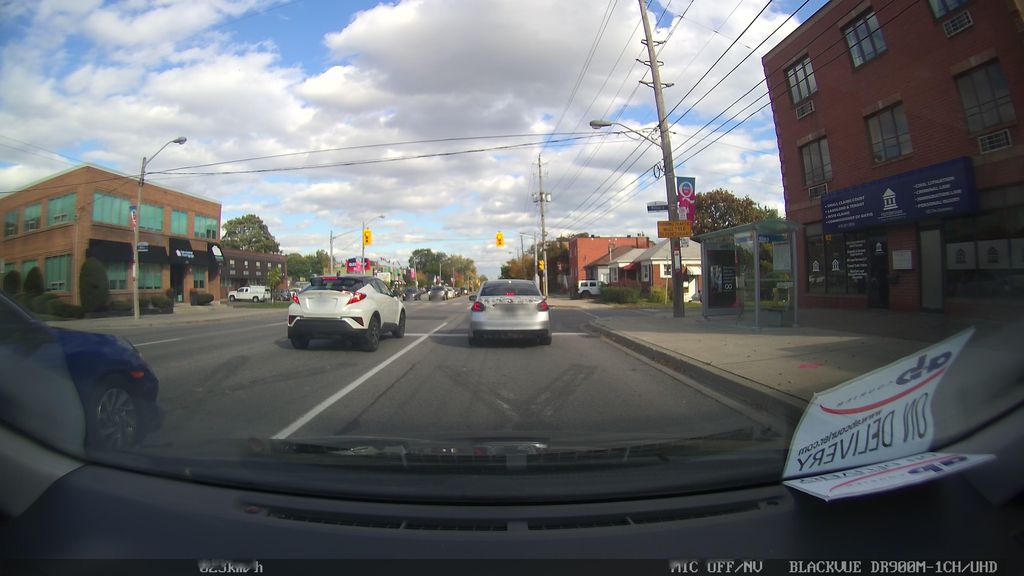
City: toronto